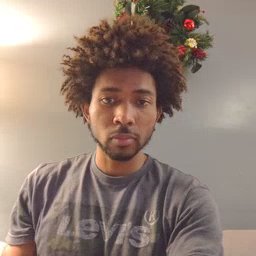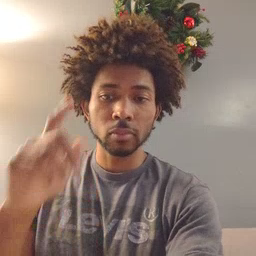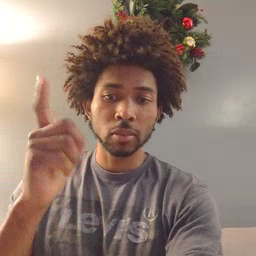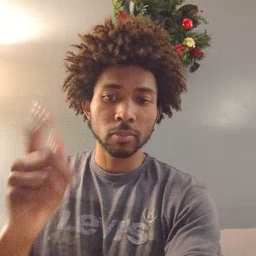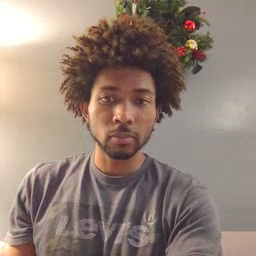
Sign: later